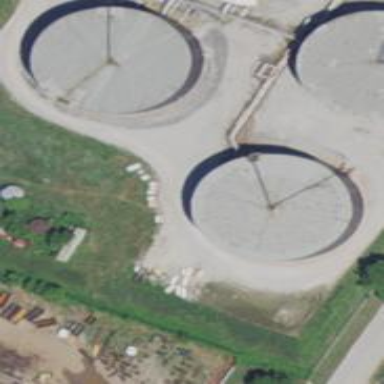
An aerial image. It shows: Storage tank building.